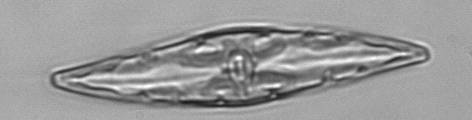
Label: Pleurosigma